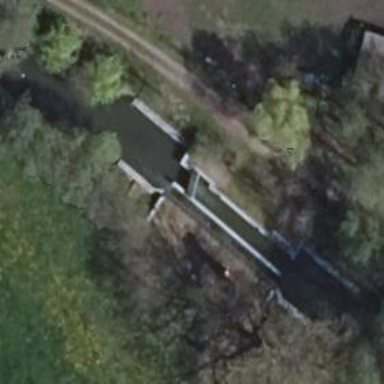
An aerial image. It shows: Lock gate along waterway.